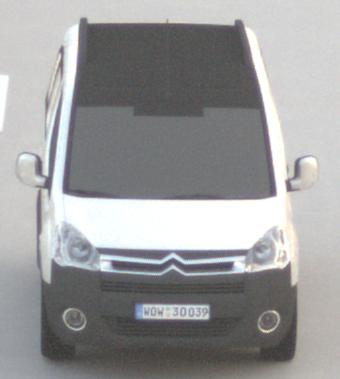
Make: Citroen
Model: Berlingo Kombi VTi 120
Detailed model: Berlingo (II) Kombi
Model produced from: 2009/12
Model produced until: 2012/03
Doors: 5
Color: white
Road condition: dry road
Daytime: sunrise or sunset
Contrast: low contrast